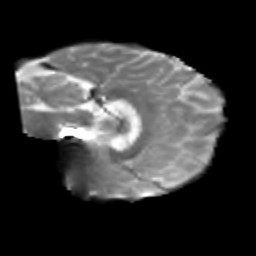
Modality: T2w
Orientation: sagittal
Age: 27
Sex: male
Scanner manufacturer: siemens
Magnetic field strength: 3 T
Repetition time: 1.8 s
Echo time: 0.07 s